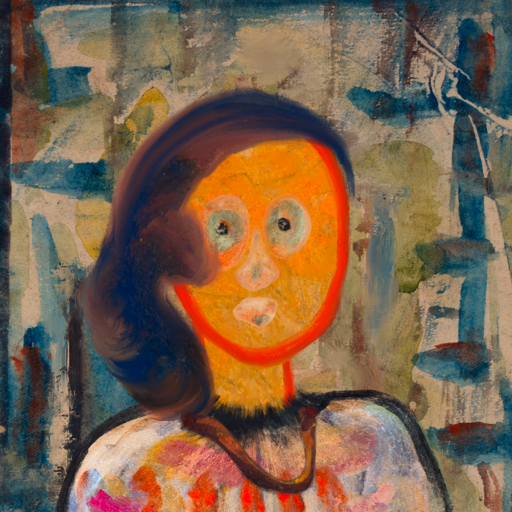
Background: Orphan, Head And Neck Front: Sisters, Face Front: Childish, Bust: Childish, Hair Front: Mother_And_Son_Son, Head Accessory: Blank, Second Necklace: Comrade, Necklace: Blank, Baby: Blank